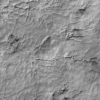
Label: not_dusty